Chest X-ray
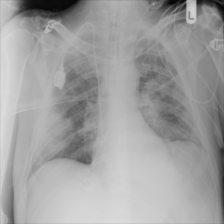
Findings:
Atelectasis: negative
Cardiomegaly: negative
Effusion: negative
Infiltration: positive
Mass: negative
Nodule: negative
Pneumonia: negative
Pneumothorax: negative
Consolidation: negative
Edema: negative
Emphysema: negative
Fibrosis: negative
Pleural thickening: negative
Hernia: negative